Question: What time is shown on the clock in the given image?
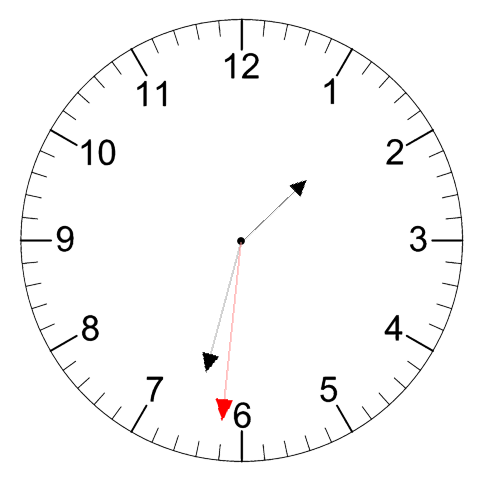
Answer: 01:32:31